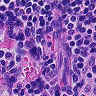
Metastatic tissue present: no